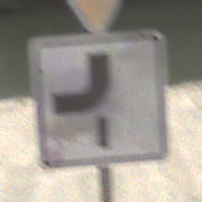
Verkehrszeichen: VerlaufVorfahrtsstrasse7
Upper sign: VorfahrtGewaehren
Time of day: MorningAfternoon
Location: Outdoor (Suburban)
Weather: PartlyCloudy
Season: NotSpecified
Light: Natural